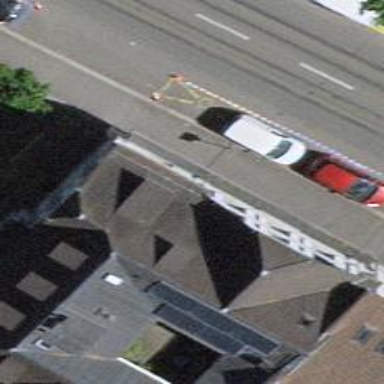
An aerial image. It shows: Car-sharing service available at this location.